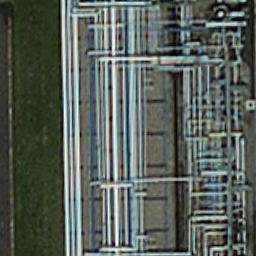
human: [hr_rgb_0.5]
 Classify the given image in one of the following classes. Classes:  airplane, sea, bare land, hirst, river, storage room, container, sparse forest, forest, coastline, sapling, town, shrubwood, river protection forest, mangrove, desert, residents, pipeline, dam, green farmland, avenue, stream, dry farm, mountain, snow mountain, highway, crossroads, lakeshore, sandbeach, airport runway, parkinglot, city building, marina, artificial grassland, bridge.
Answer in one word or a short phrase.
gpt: pipeline